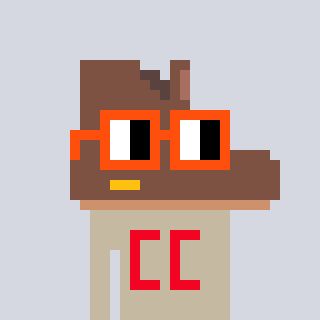
a pixel art character with square orange glasses, a boot-shaped head and a bege-colored body on a cool background